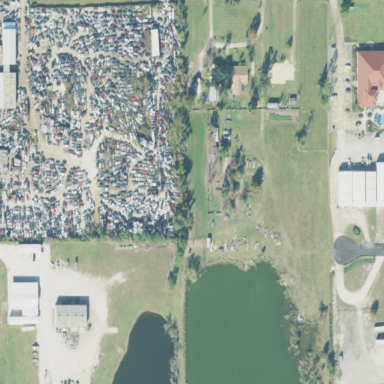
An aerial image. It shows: Industrial area designated for auto wrecking activities.